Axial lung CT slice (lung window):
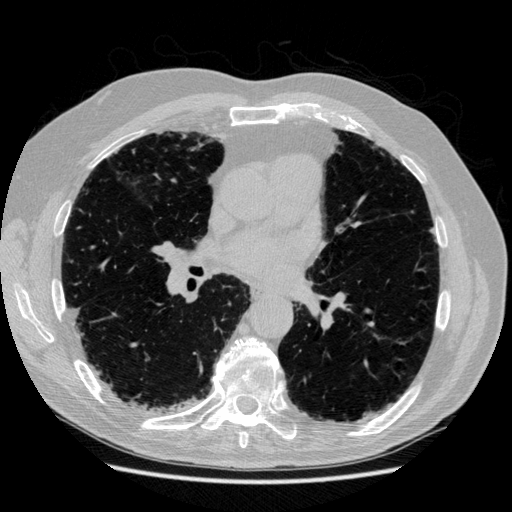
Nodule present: no